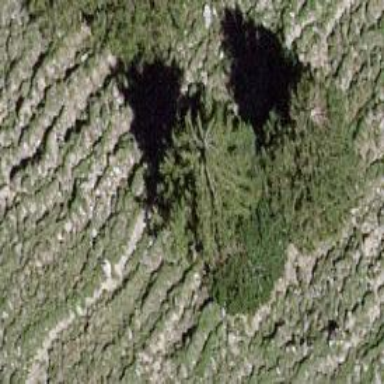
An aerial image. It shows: Needle-leaved tree in nature.